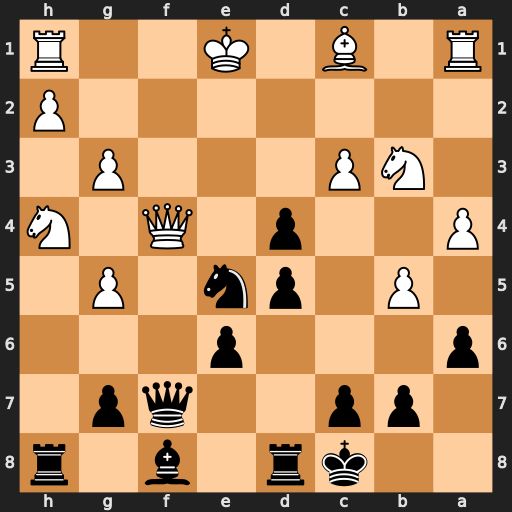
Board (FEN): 2kr1b1r/1pp2qp1/p3p3/1P1pn1P1/P2p1Q1N/1NP3P1/7P/R1B1K2R
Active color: b
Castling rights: KQ
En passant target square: -
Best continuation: Nd3+ Kd1 Nxf4